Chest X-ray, PA view. Patient: 47 years old, sex F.
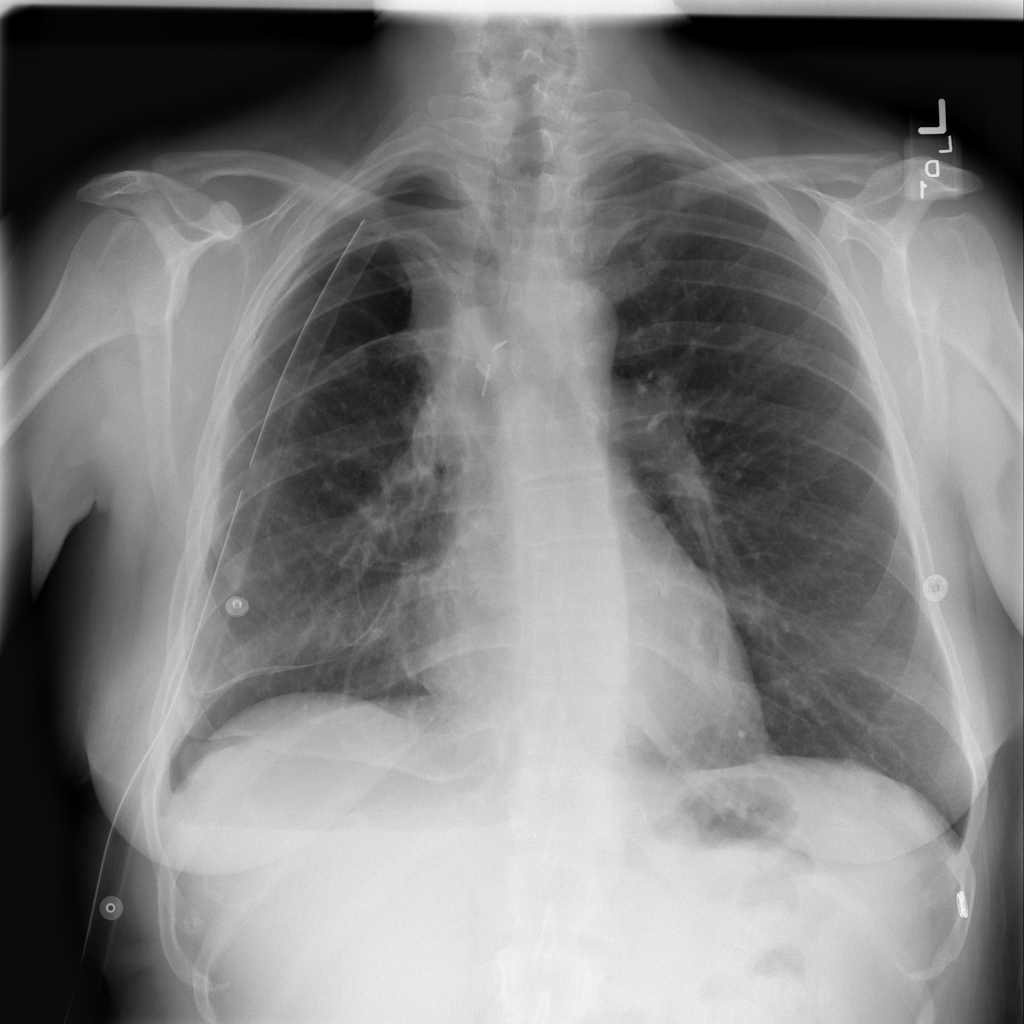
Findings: Pneumothorax